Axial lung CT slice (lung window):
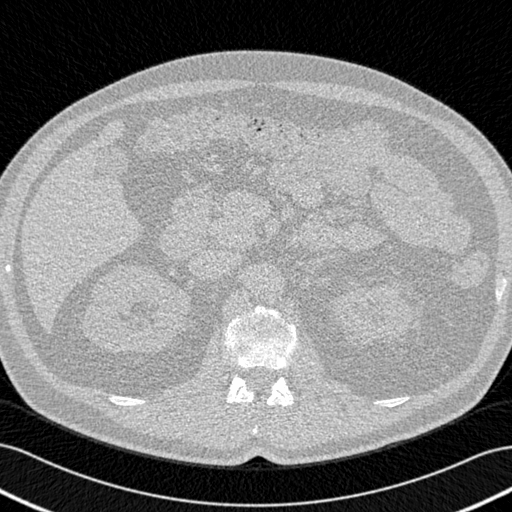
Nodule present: no